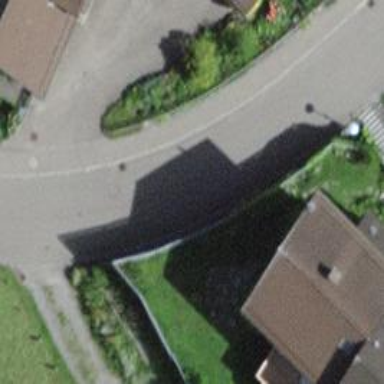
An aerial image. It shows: Residential road with asphalt surface and sidewalk on the left.